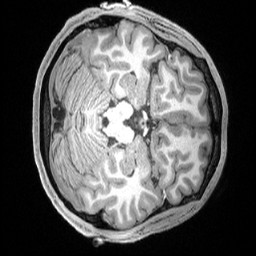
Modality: T1w
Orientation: axial
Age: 28
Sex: male
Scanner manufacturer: siemens
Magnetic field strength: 3 T
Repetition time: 2.4 s
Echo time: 0.00228 s